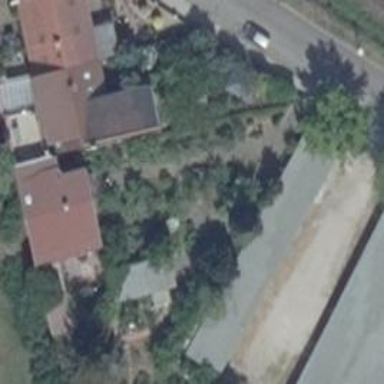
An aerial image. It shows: Group of garages.